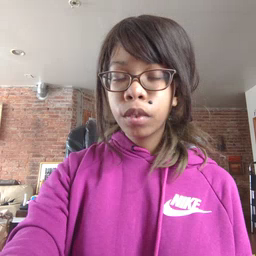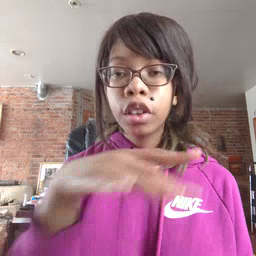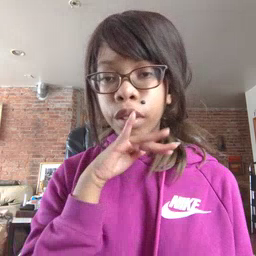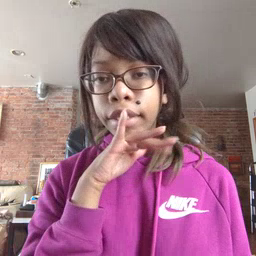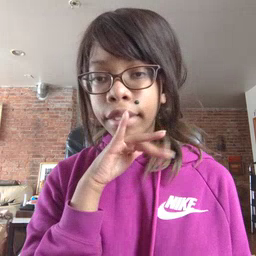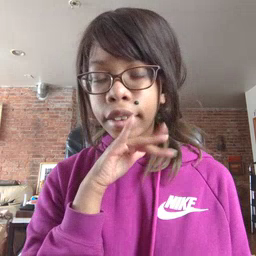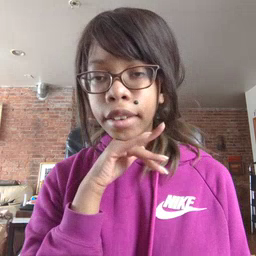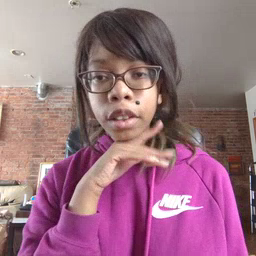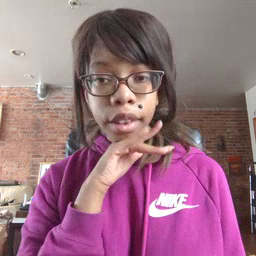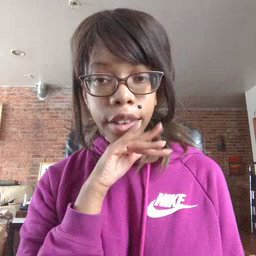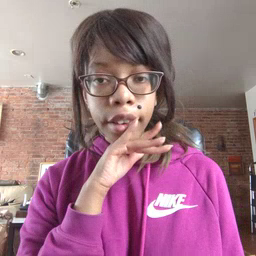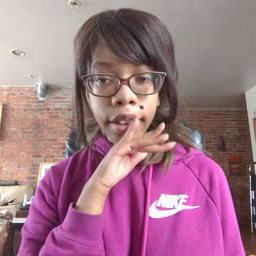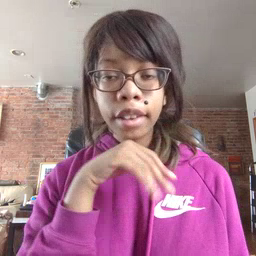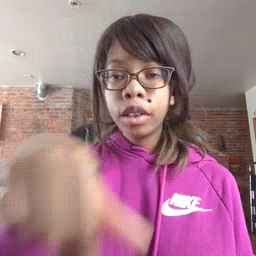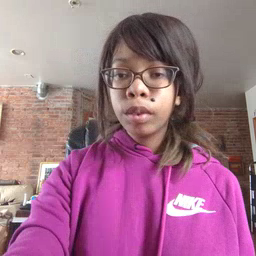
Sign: dirty